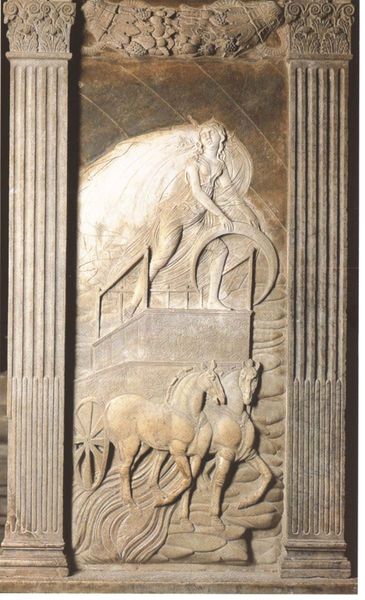
Titel: Luna in der Cappella dei Pianeti
Künstler: Agostino di Duccio
Standort: Rimini, Tempio Malatestiano (EU - I - Emilia-Romagna)
Schlagwörter: feuer, mann, wasser, braun, frau, hell, marmor, säule, säulen, beige, ornament, sockel, stein, steine, füllhorn, pferde, relief, wellen, kutsche, rad, wagen, wagenrad, mond, sichel, göttin, kapitell, kanneluren, korinthisch, gespann, kapitel, läulen, kutche